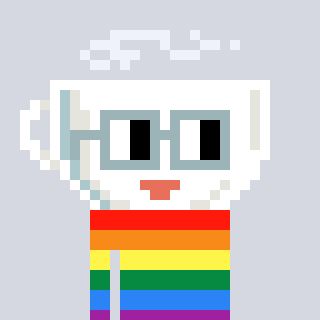
a pixel art character with square dark gray glasses, a mug-shaped head and a purple-colored body on a cool background